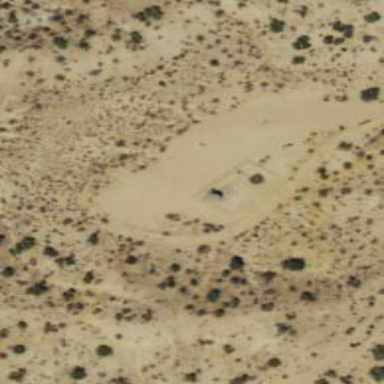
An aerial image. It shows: Storage tank with man-made structure.